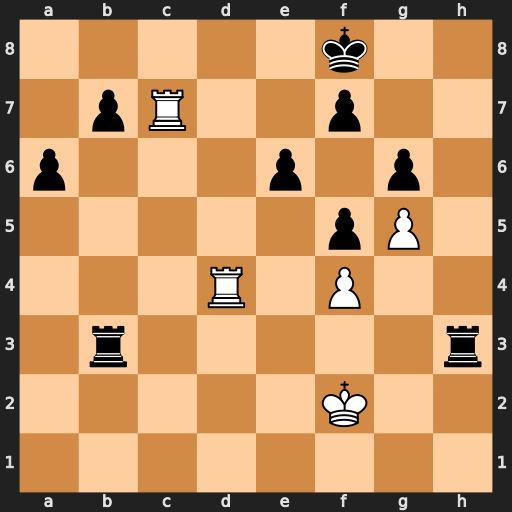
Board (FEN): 5k2/1pR2p2/p3p1p1/5pP1/3R1P2/1r5r/5K2/8
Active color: w
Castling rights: -
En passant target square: -
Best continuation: Rd8+ Kg7 Rcc8